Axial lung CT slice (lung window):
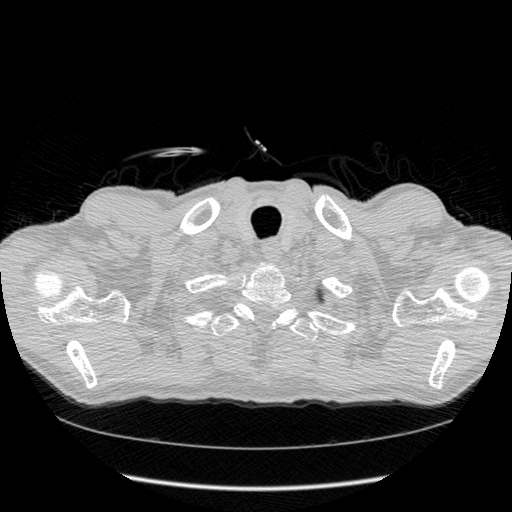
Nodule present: no